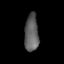
Tissue: lung
Cell type: Epithelial cells
Senescence score: 0.1729
Nuclear area (px): 514
Mean DAPI intensity: 94.551